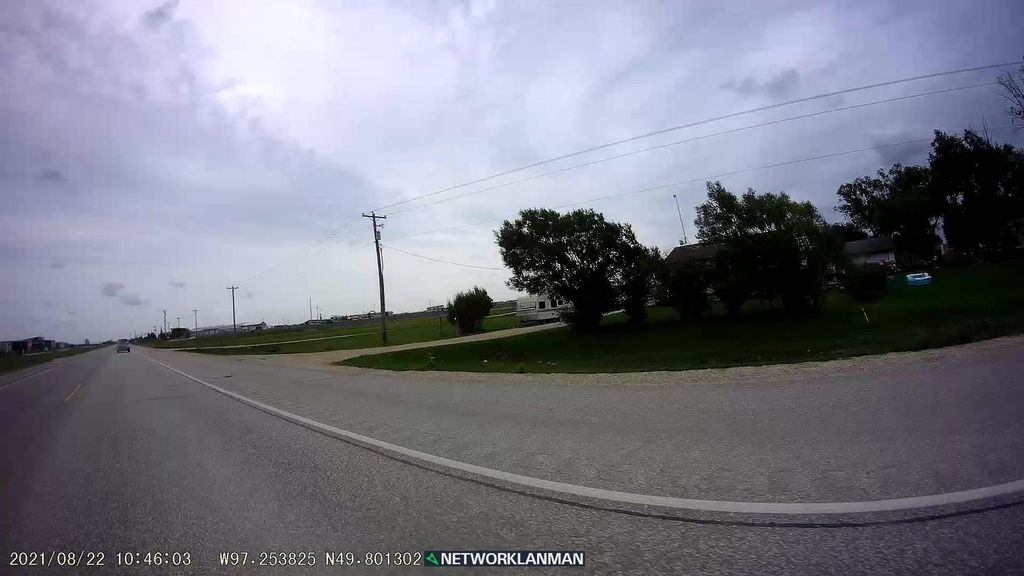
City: winnipeg